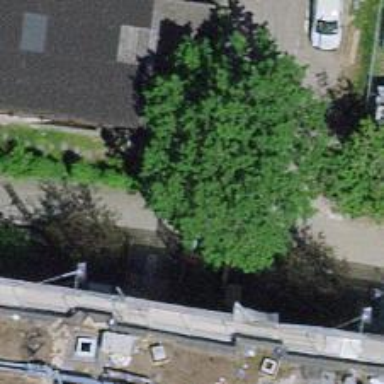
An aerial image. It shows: Footway.